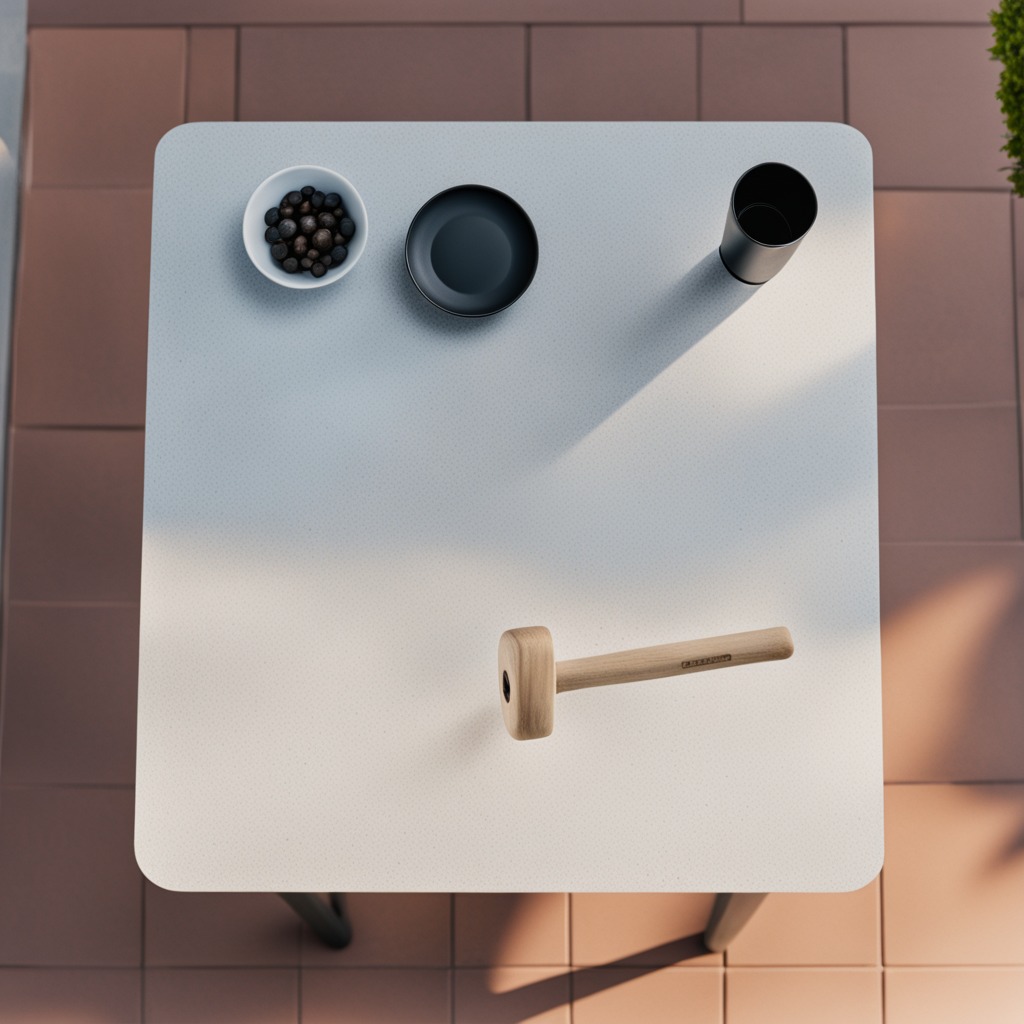
A hammer is lying on the table.